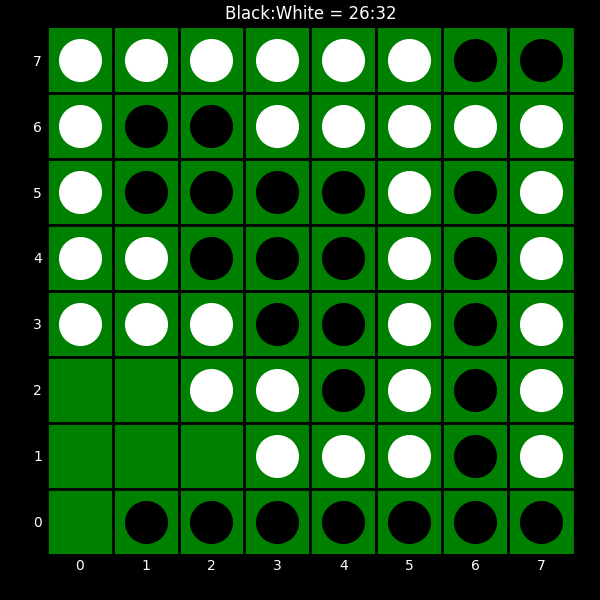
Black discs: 26
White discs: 32